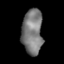
Tissue: lung
Cell type: Epithelial cells
Senescence score: 0.2228
Nuclear area (px): 906
Mean DAPI intensity: 122.148